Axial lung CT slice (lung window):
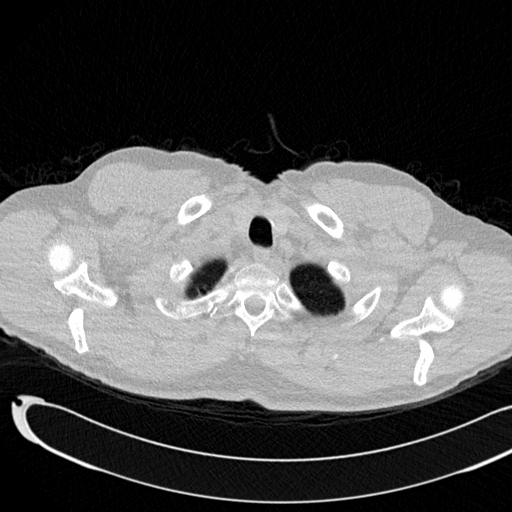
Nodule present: no